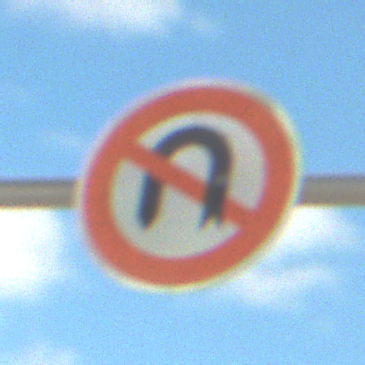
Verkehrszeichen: VerbotWenden
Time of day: MorningAfternoon
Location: Outdoor (RoadRail)
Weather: PartlyCloudy
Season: NotSpecified
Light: Natural